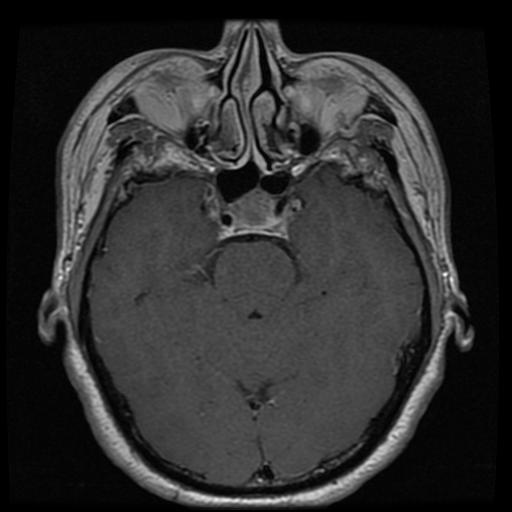
Label: pituitary